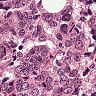
Metastatic tissue present: yes